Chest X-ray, PA view. Patient: 34 years old, sex F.
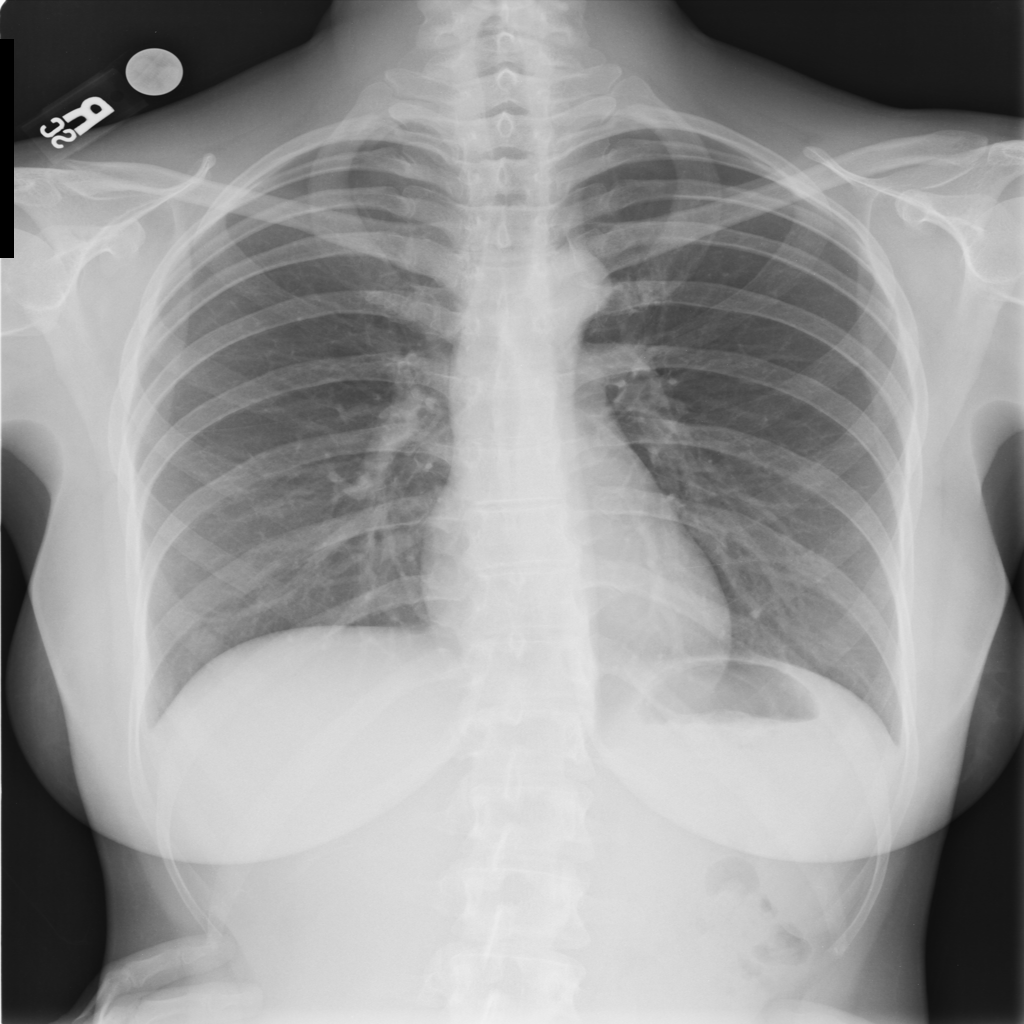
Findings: No Finding